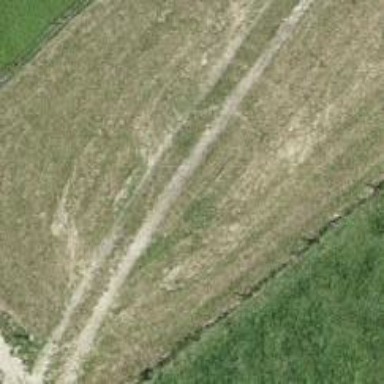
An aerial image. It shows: Gravel track with Grade 3 quality.